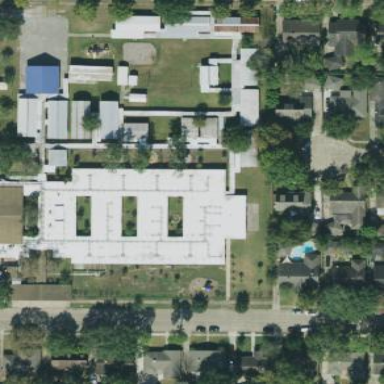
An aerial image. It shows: School.